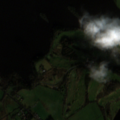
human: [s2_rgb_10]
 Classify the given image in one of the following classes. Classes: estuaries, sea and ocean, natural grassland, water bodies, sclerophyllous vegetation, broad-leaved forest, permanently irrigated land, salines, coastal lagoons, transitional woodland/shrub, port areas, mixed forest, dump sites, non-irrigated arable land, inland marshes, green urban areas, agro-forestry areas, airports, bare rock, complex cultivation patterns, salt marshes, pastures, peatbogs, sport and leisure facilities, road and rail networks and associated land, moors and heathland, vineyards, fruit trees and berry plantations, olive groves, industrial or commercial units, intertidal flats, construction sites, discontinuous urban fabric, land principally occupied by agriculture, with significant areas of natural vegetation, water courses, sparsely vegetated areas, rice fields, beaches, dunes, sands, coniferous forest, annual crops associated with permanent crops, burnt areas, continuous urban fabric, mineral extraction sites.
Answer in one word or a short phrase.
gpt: discontinuous urban fabric, sport and leisure facilities, pastures, water bodies